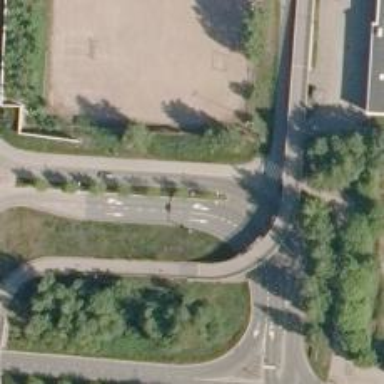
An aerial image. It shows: Tertiary trunk link road with asphalt surface.